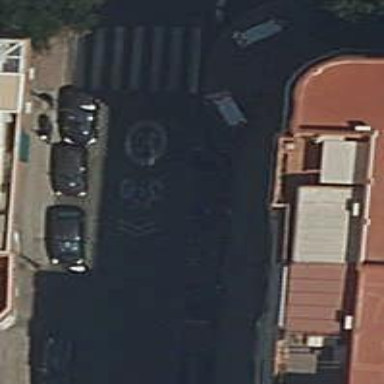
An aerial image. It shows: Motorcycle parking facility.